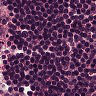
Metastatic tissue present: no